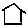
Label: house